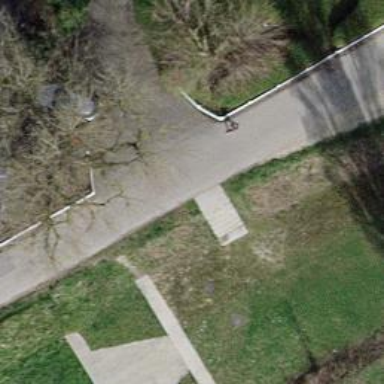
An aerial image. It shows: Concrete steps.